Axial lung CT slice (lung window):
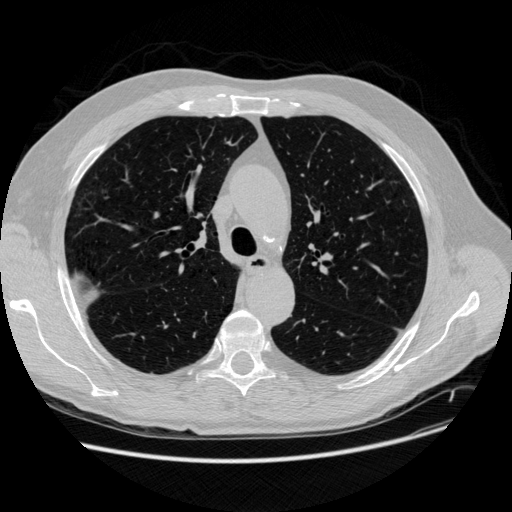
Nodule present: no